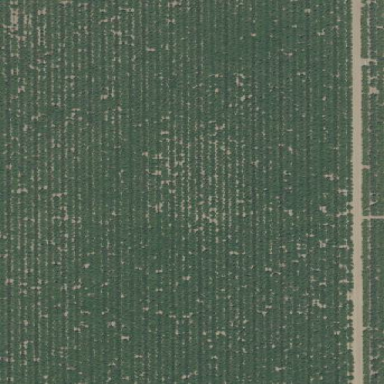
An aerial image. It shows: Orchard filled with almond trees.